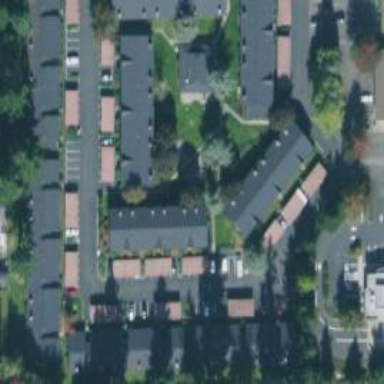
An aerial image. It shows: Neighborhood.